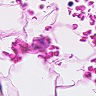
Metastatic tissue present: no